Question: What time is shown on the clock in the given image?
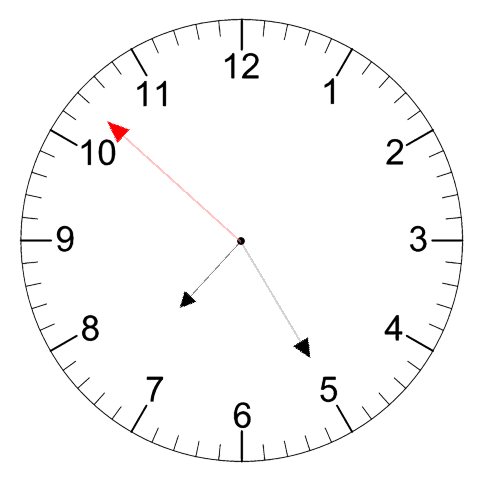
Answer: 07:24:52